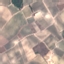
Label: PermanentCrop